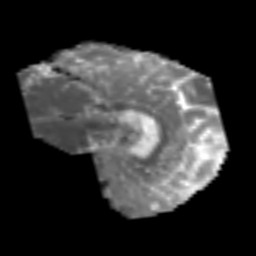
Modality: MD
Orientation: sagittal
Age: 68
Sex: male
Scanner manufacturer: siemens
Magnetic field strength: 3 T
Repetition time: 5.6 s
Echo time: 0.082 s